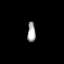
Tissue: prostate
Cell type: Epithelial cells
Senescence score: 0.3281
Nuclear area (px): 161
Mean DAPI intensity: 162.994